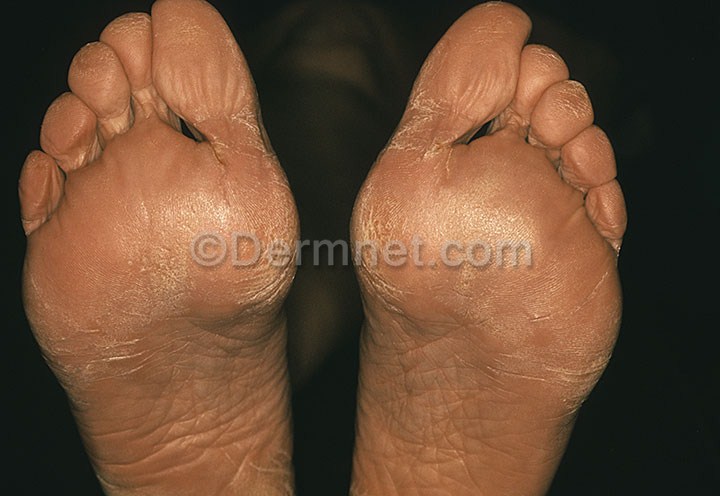
Disease: Psoriasis pictures Lichen Planus and related diseases